Question: The image I am not allowed to resize the image I am using for the 'MainPanel'. This is causing issues, as it is covering an input query page I have created. How do I make sure the input query page with "grow" with the size dimensions set by the 'MainPanel' image?

'''
procedure InitializeWizard;
begin
{ Extract the banner so we can use it with the input page. }
BannerImage := TBitmapImage.Create(WizardForm);
BannerImage.Bitmap.LoadFromFile('C:\temp\tempbanner.bmp');
{ Create the Bitmap Banner img to show on the Main Panel. }
BannerImage.Parent := WizardForm.MainPanel;
WizardForm.MainPanel.Width := SPLASH_SCREEN_WIDTH;
WizardForm.MainPanel.Height := BANNER_HEIGHT;
BannerImage.Width := WizardForm.MainPanel.Width;
BannerImage.Height := WizardForm.MainPanel.Height;
{ BannerImage.Anchors := [akLeft, akTop, akRight, akBottom]; }
BannerImage.Stretch := False;
BannerImage.AutoSize := False;
WizardForm.WizardSmallBitmapImage.Visible := False;
WizardForm.PageDescriptionLabel.Visible := False;
WizardForm.PageNameLabel.Visible := False;
{ Create the input page }
ReportingServerPage := CreateInputQueryPage(wpWelcome,
'Title', 'What is your XXX?',
'Please enter your Server URL, then click Next.'+#13#10+#13#10+'If you proceed without entering a URL, you can update it in the %AppData%\xxxxxxxx\xxxx\xxxxx\xxxx_launcher.properties file at a later stage.');
ReportingServerPageId := ReportingServerPage.ID;
{ Add items (False means it's not a password edit) }
ReportingServerPage.Add('&Reporting Server URL:', False);
end;
'''
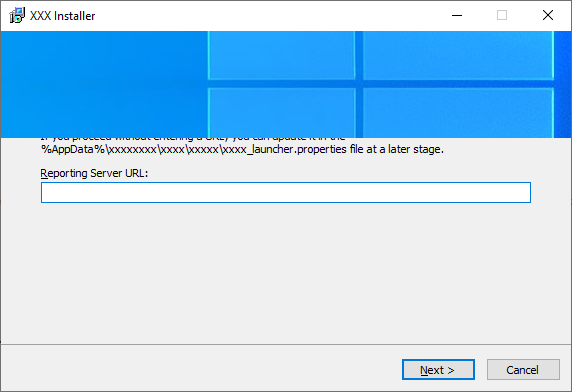
Answer: You have to increase window height and move the window contents ('Bevel1' and 'InnerNotebook') down.
Note that the bottom aligned controls (the bottom buttons) move automatically with the window height increase (assuming you use the latest version of Inno Setup).
'''
[Files]
Source: "banner.bmp"; Flags: dontcopy
[Code]
var
ReportingServerPage: TInputQueryWizardPage;
procedure InitializeWizard;
var
BannerImage: TBitmapImage;
Delta: Integer;
begin
BannerImage := TBitmapImage.Create(WizardForm);
ExtractTemporaryFile('banner.bmp');
BannerImage.AutoSize := True;
BannerImage.Bitmap.LoadFromFile(ExpandConstant('{tmp}\banner.bmp'));
BannerImage.Parent := WizardForm.InnerPage;
BannerImage.Left := 0;
BannerImage.Top := 0;
Delta := BannerImage.Height - WizardForm.Bevel1.Top;
WizardForm.Height := WizardForm.Height + Delta;
WizardForm.Bevel1.Top := WizardForm.Bevel1.Top + Delta;
WizardForm.InnerNotebook.Top := WizardForm.InnerNotebook.Top + Delta;
WizardForm.InnerNotebook.Height := WizardForm.InnerNotebook.Height - Delta;
WizardForm.MainPanel.Visible := False;
{ Create the input page }
ReportingServerPage := CreateInputQueryPage(wpWelcome,
'Title', 'What is your XXX?',
'Please enter your Server URL, then click Next.'+#13#10+#13#10+
'If you proceed without entering a URL, you can update it in the ' +
'%AppData%\xxxxxxxx\xxxx\xxxxx\xxxx_launcher.properties file at a later stage.');
{ Add items (False means it's not a password edit) }
ReportingServerPage.Add('&Reporting Server URL:', False);
end;
'''
Note that the code does not cater for image/window width. It assumes the image width fits the window width.
---
<URL>